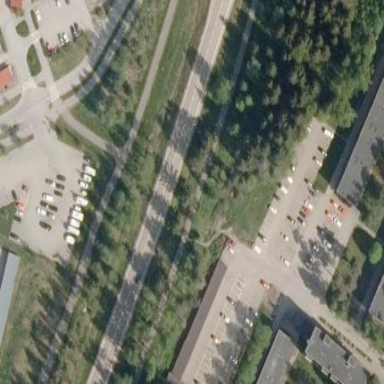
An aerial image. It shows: Parking area with surface.